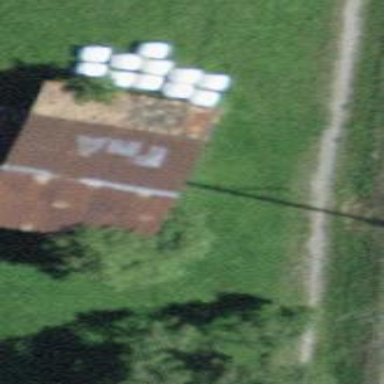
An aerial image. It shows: Barn.